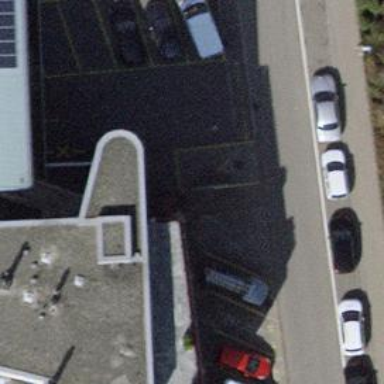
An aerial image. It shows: Bicycle parking facility.